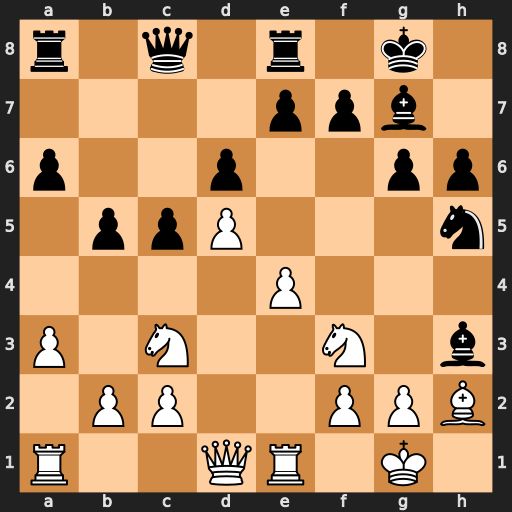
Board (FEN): r1q1r1k1/4ppb1/p2p2pp/1ppP3n/4P3/P1N2N1b/1PP2PPB/R2QR1K1
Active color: w
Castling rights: -
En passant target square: -
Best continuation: gxh3